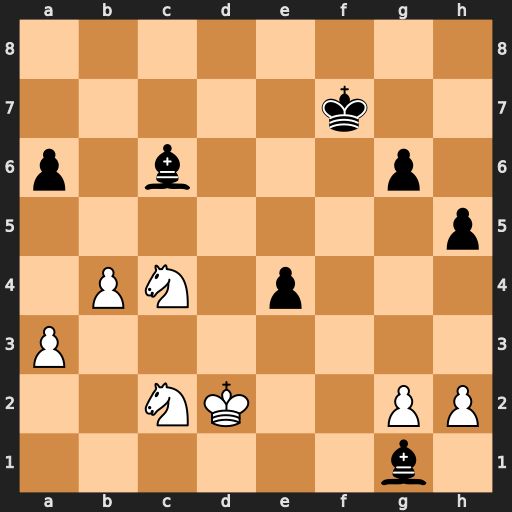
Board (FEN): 8/5k2/p1b3p1/7p/1PN1p3/P7/2NK2PP/6b1
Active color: w
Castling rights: -
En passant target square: -
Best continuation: Ne5+ Ke6 Nxc6